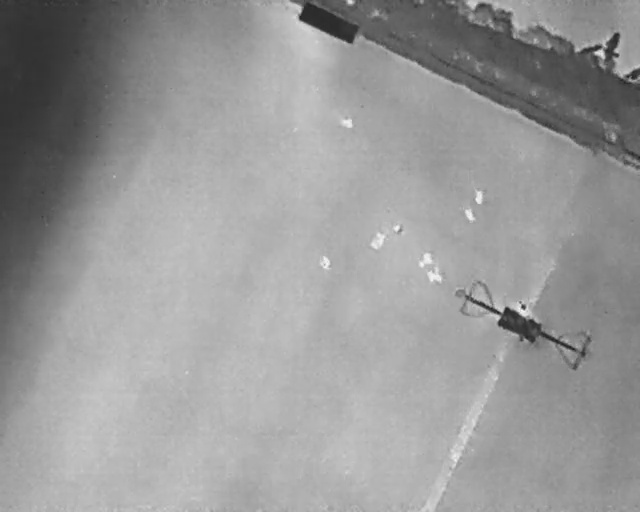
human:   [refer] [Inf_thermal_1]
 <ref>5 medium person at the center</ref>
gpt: <box>[[49, 50, 52, 52, 2], [61, 43, 63, 45, 2], [57, 45, 60, 48, 31], [65, 49, 67, 52, 141], [66, 51, 69, 55, 2]]</box>

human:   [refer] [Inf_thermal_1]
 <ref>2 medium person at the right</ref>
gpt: <box>[[73, 37, 76, 39, 2], [72, 40, 74, 43, 158]]</box>